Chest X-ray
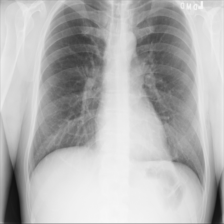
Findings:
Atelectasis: negative
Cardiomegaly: negative
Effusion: negative
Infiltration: negative
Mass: negative
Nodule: negative
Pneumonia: negative
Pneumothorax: negative
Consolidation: negative
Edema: negative
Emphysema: negative
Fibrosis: negative
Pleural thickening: negative
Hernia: negative